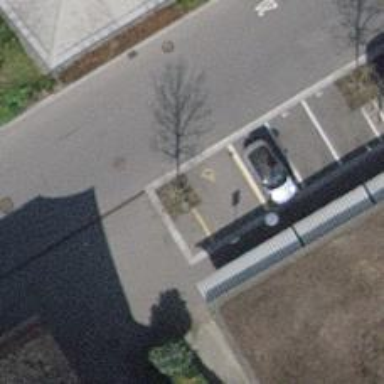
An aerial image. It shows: Parking space designated for disabled individuals.